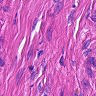
Metastatic tissue present: no